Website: apple
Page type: billing-address
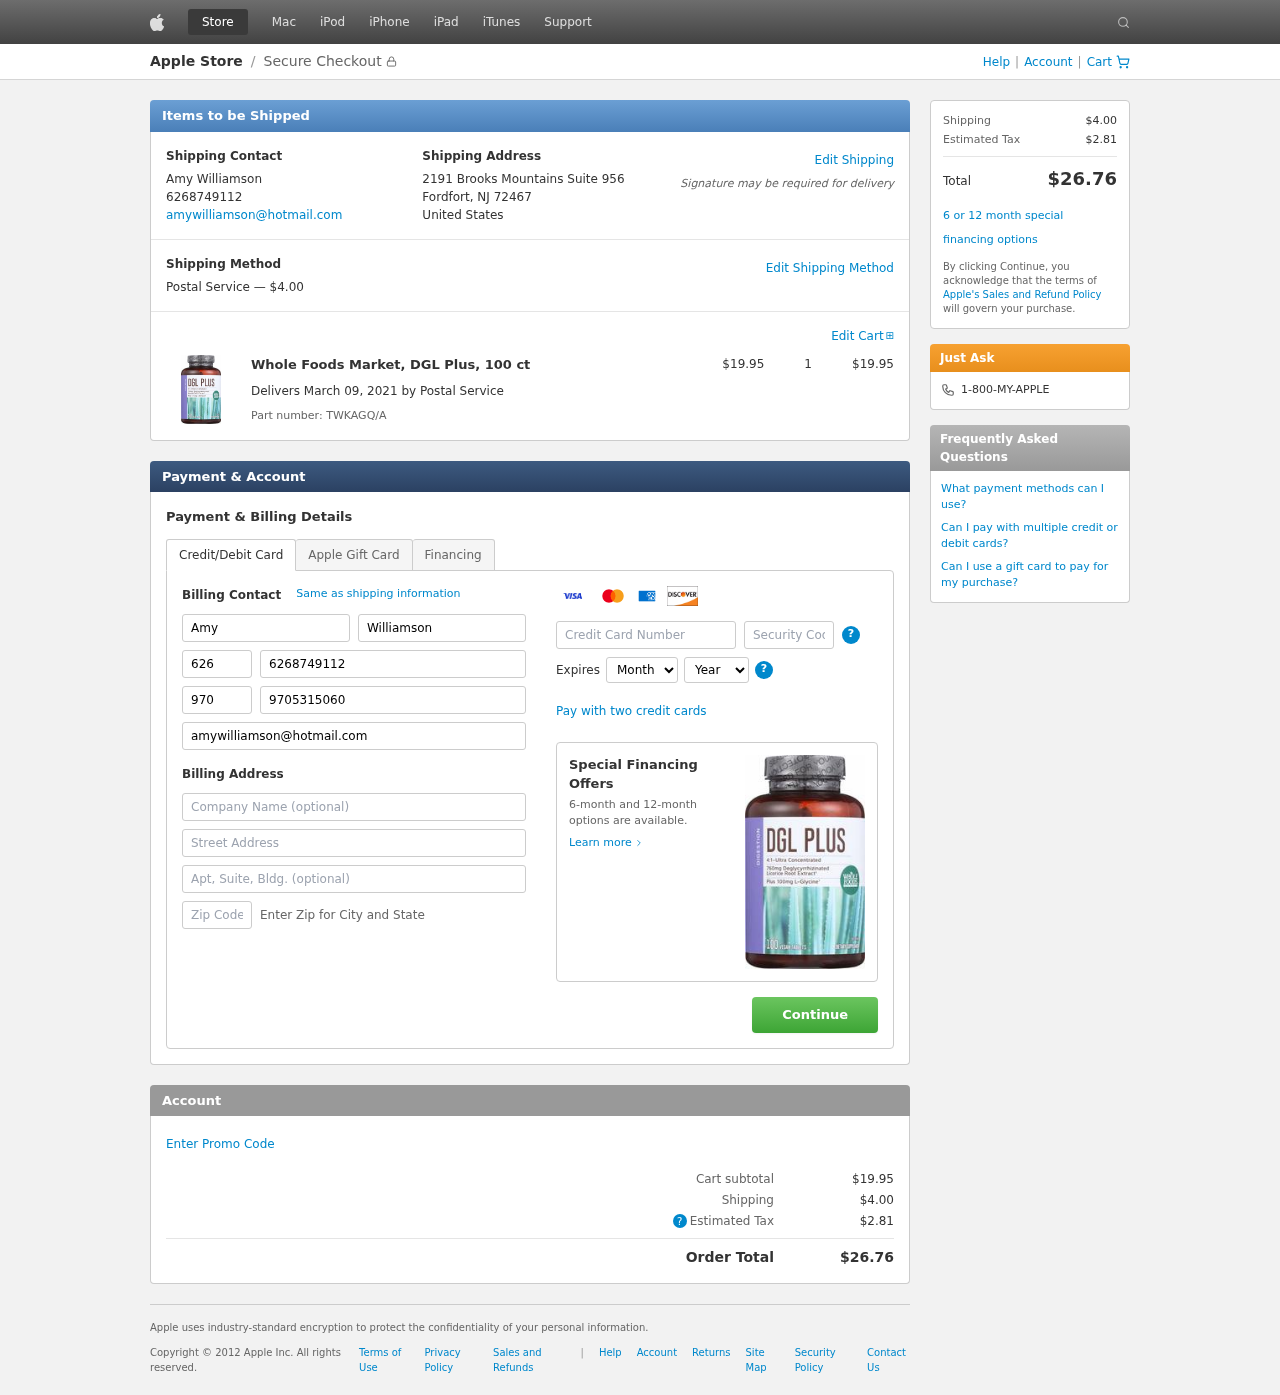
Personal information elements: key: PII_CARD_CVV
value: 763
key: PII_CARD_EXPIRY_MONTH
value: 02
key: PII_CARD_EXPIRY_YEAR
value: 26
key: PII_CARD_NUMBER
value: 2619 5655 2219 6014
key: PII_CITY_STATE_ZIP
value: Fordfort, NJ 72467
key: PII_COUNTRY
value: United States
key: PII_EMAIL
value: amywilliamson@hotmail.com
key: PII_FIRSTNAME
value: Amy
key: PII_FULLNAME
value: Amy Williamson
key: PII_LASTNAME
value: Williamson
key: PII_PHONE
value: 6268749112
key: PII_PHONE_ALT
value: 9705315060
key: PII_PHONE_ALT_AREA
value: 970
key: PII_PHONE_AREA
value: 626
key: PII_STREET
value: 2191 Brooks Mountains Suite 956
Product elements: key: PRODUCT1_NAME
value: Whole Foods Market, DGL Plus, 100 ct
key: PRODUCT1_PRICE
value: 19.95
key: PRODUCT1_QUANTITY
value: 1
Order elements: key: ORDER_SHIPPING_COST
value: $4.00
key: ORDER_SUBTOTAL
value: $19.95
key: ORDER_DELIVERY_DATE
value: March 09, 2021
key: ORDER_PART_NUMBER
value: TWKAGQ/A
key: ORDER_TAX
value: $2.81
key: ORDER_TOTAL
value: $26.76